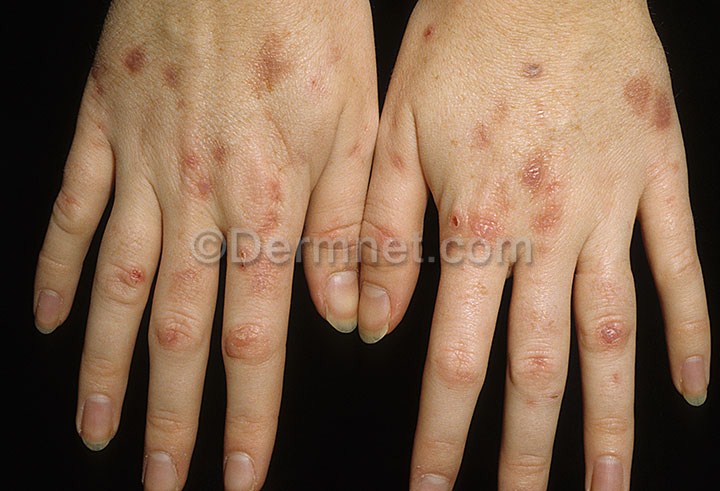
Disease: Light Diseases and Disorders of Pigmentation